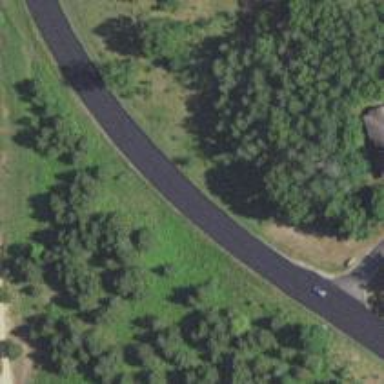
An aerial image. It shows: Tertiary road.